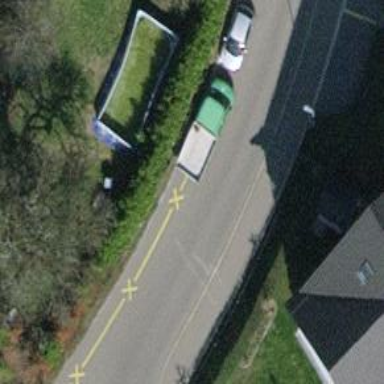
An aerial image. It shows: Residential road with asphalt surface. There is sidewalk on the left side.